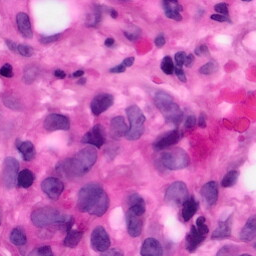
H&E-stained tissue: Pancreatic